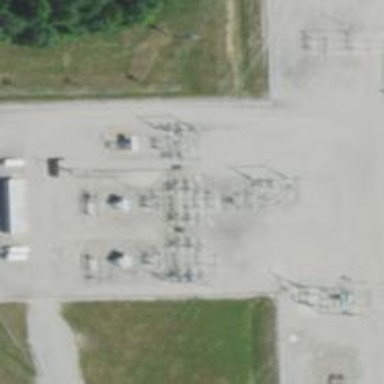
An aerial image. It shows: Switch used for power control.